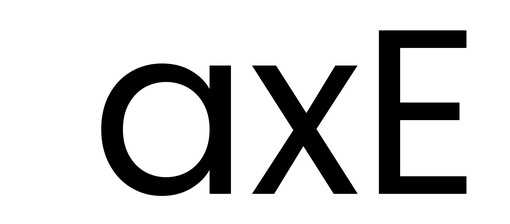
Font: Poppins-Regular